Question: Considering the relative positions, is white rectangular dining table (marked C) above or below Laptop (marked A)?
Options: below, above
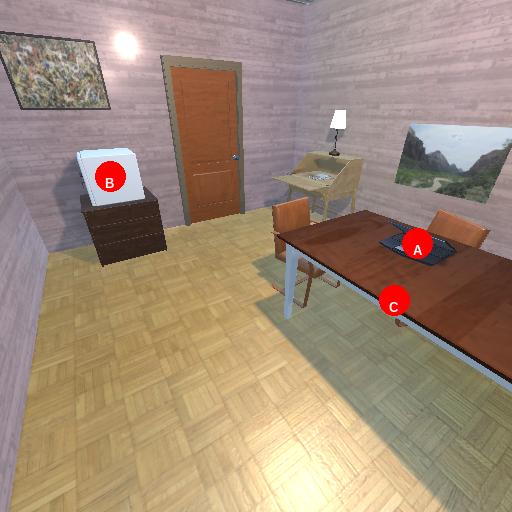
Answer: below